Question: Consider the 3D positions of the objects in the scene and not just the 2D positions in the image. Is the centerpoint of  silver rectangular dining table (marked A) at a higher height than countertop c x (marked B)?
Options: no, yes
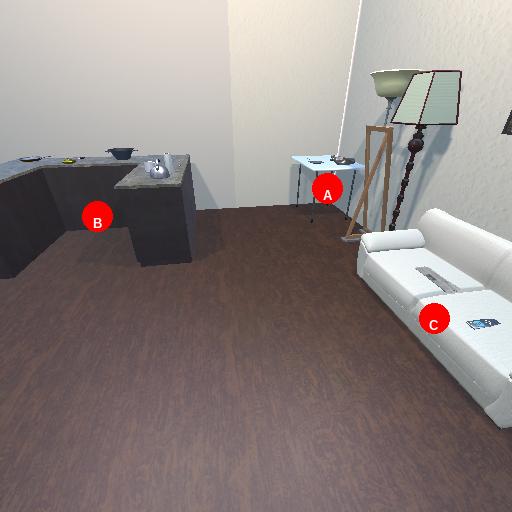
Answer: no